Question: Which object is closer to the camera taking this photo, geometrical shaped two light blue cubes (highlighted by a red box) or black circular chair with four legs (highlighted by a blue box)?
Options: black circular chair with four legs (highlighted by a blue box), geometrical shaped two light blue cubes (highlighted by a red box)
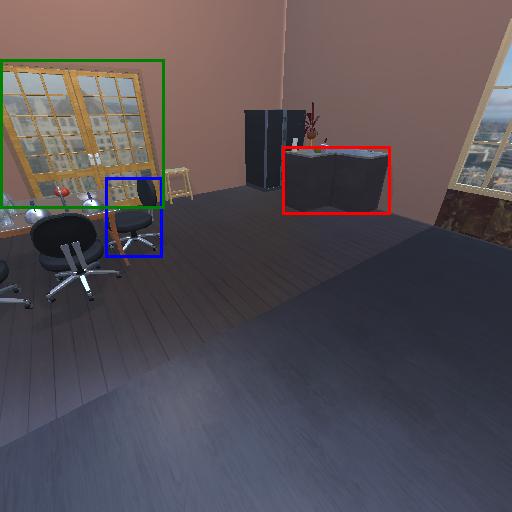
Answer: black circular chair with four legs (highlighted by a blue box)